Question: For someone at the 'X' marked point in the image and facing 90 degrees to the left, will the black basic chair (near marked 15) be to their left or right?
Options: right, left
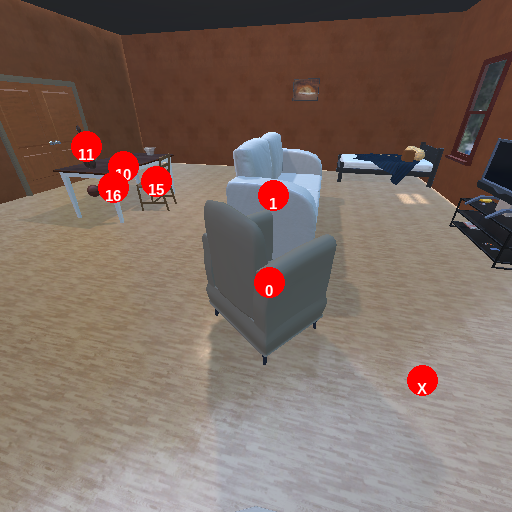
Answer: right